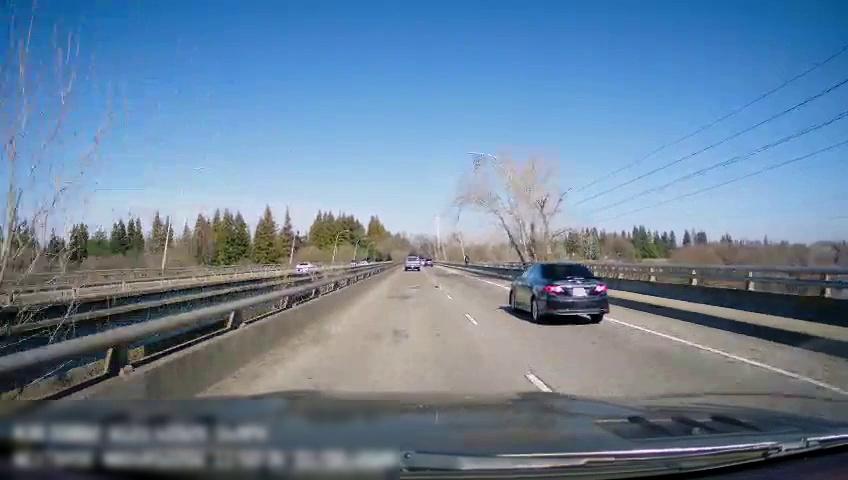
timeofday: Day
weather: Sunny
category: Drivable Space
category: Vehicles | Car
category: Vehicles | Truck
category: Pedestrians
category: Lanes | Current Lane
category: Lanes | Alternate Lane